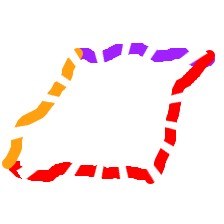
Shape: parallelogram